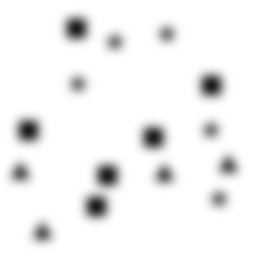
Squares: 6
Triangles: 4
Stars: 5
Total shapes: 15